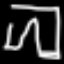
Label: pants